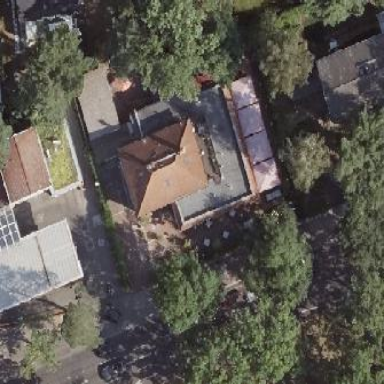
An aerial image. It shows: Building that houses restaurant.